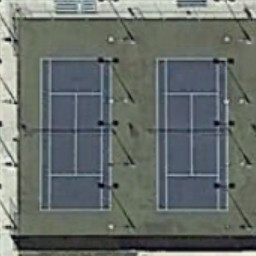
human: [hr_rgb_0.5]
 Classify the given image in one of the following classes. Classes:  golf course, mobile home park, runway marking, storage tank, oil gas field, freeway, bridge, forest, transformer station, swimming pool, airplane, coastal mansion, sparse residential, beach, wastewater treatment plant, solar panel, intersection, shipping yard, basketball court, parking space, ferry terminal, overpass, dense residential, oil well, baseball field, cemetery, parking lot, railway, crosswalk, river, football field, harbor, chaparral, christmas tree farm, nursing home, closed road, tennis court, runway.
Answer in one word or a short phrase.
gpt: tennis court